Field crop: maize
Growth stage: 2
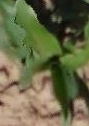
Species: maize